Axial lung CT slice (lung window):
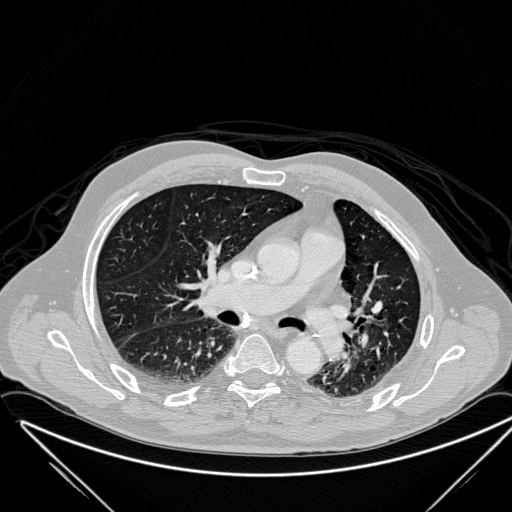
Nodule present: no